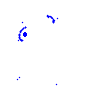
Particle: electron